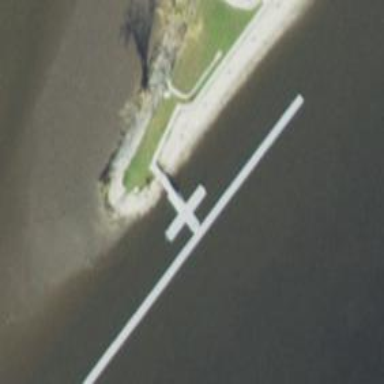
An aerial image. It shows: Man-made pier.